Field crop: maize
Growth stage: 2
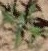
Species: atriplex